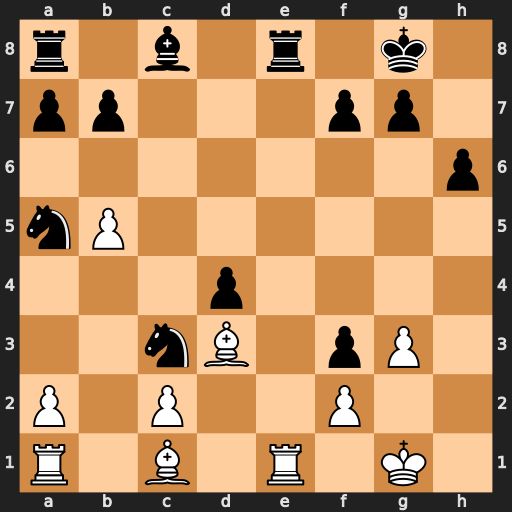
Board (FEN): r1b1r1k1/pp3pp1/7p/nP6/3p4/2nB1pP1/P1P2P2/R1B1R1K1
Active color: w
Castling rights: -
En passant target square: -
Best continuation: Rxe8#